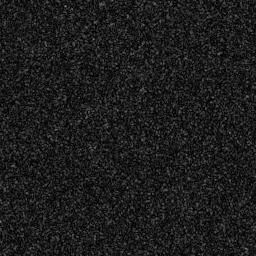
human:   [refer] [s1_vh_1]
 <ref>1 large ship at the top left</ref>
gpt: <box>[[17, 1, 30, 23, 0]]</box>

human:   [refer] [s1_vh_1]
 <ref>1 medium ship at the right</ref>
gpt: <box>[[84, 36, 88, 57, 0]]</box>

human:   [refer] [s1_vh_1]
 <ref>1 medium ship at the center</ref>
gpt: <box>[[26, 63, 34, 73, 0]]</box>

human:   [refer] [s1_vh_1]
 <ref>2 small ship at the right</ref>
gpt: <box>[[90, 24, 95, 38, 0]], [[78, 52, 82, 64, 0]]</box>